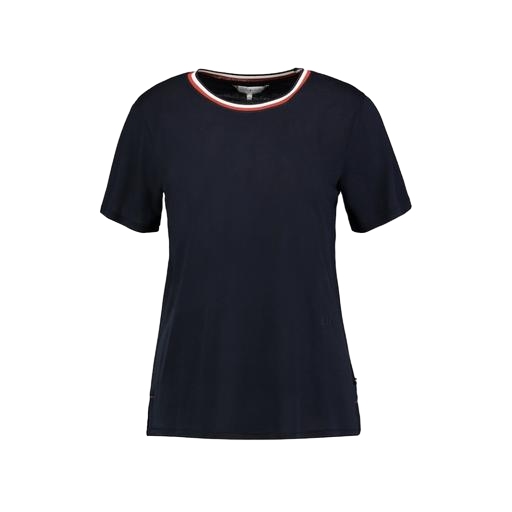
blue t-shirt only macy, t-shirt contrast piping, trim t-shirt, white background